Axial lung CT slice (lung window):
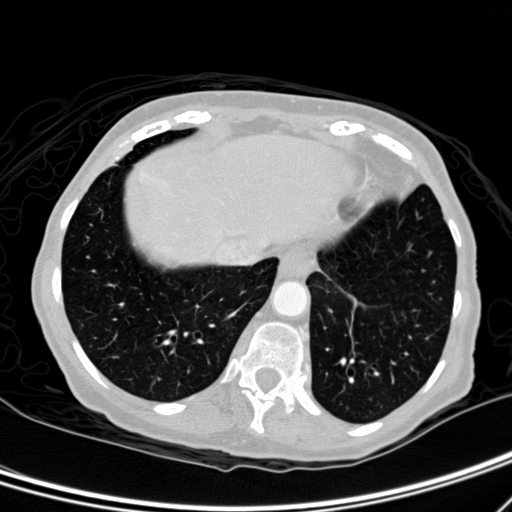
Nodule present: no